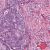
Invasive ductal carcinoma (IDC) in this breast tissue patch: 0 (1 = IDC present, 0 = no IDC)